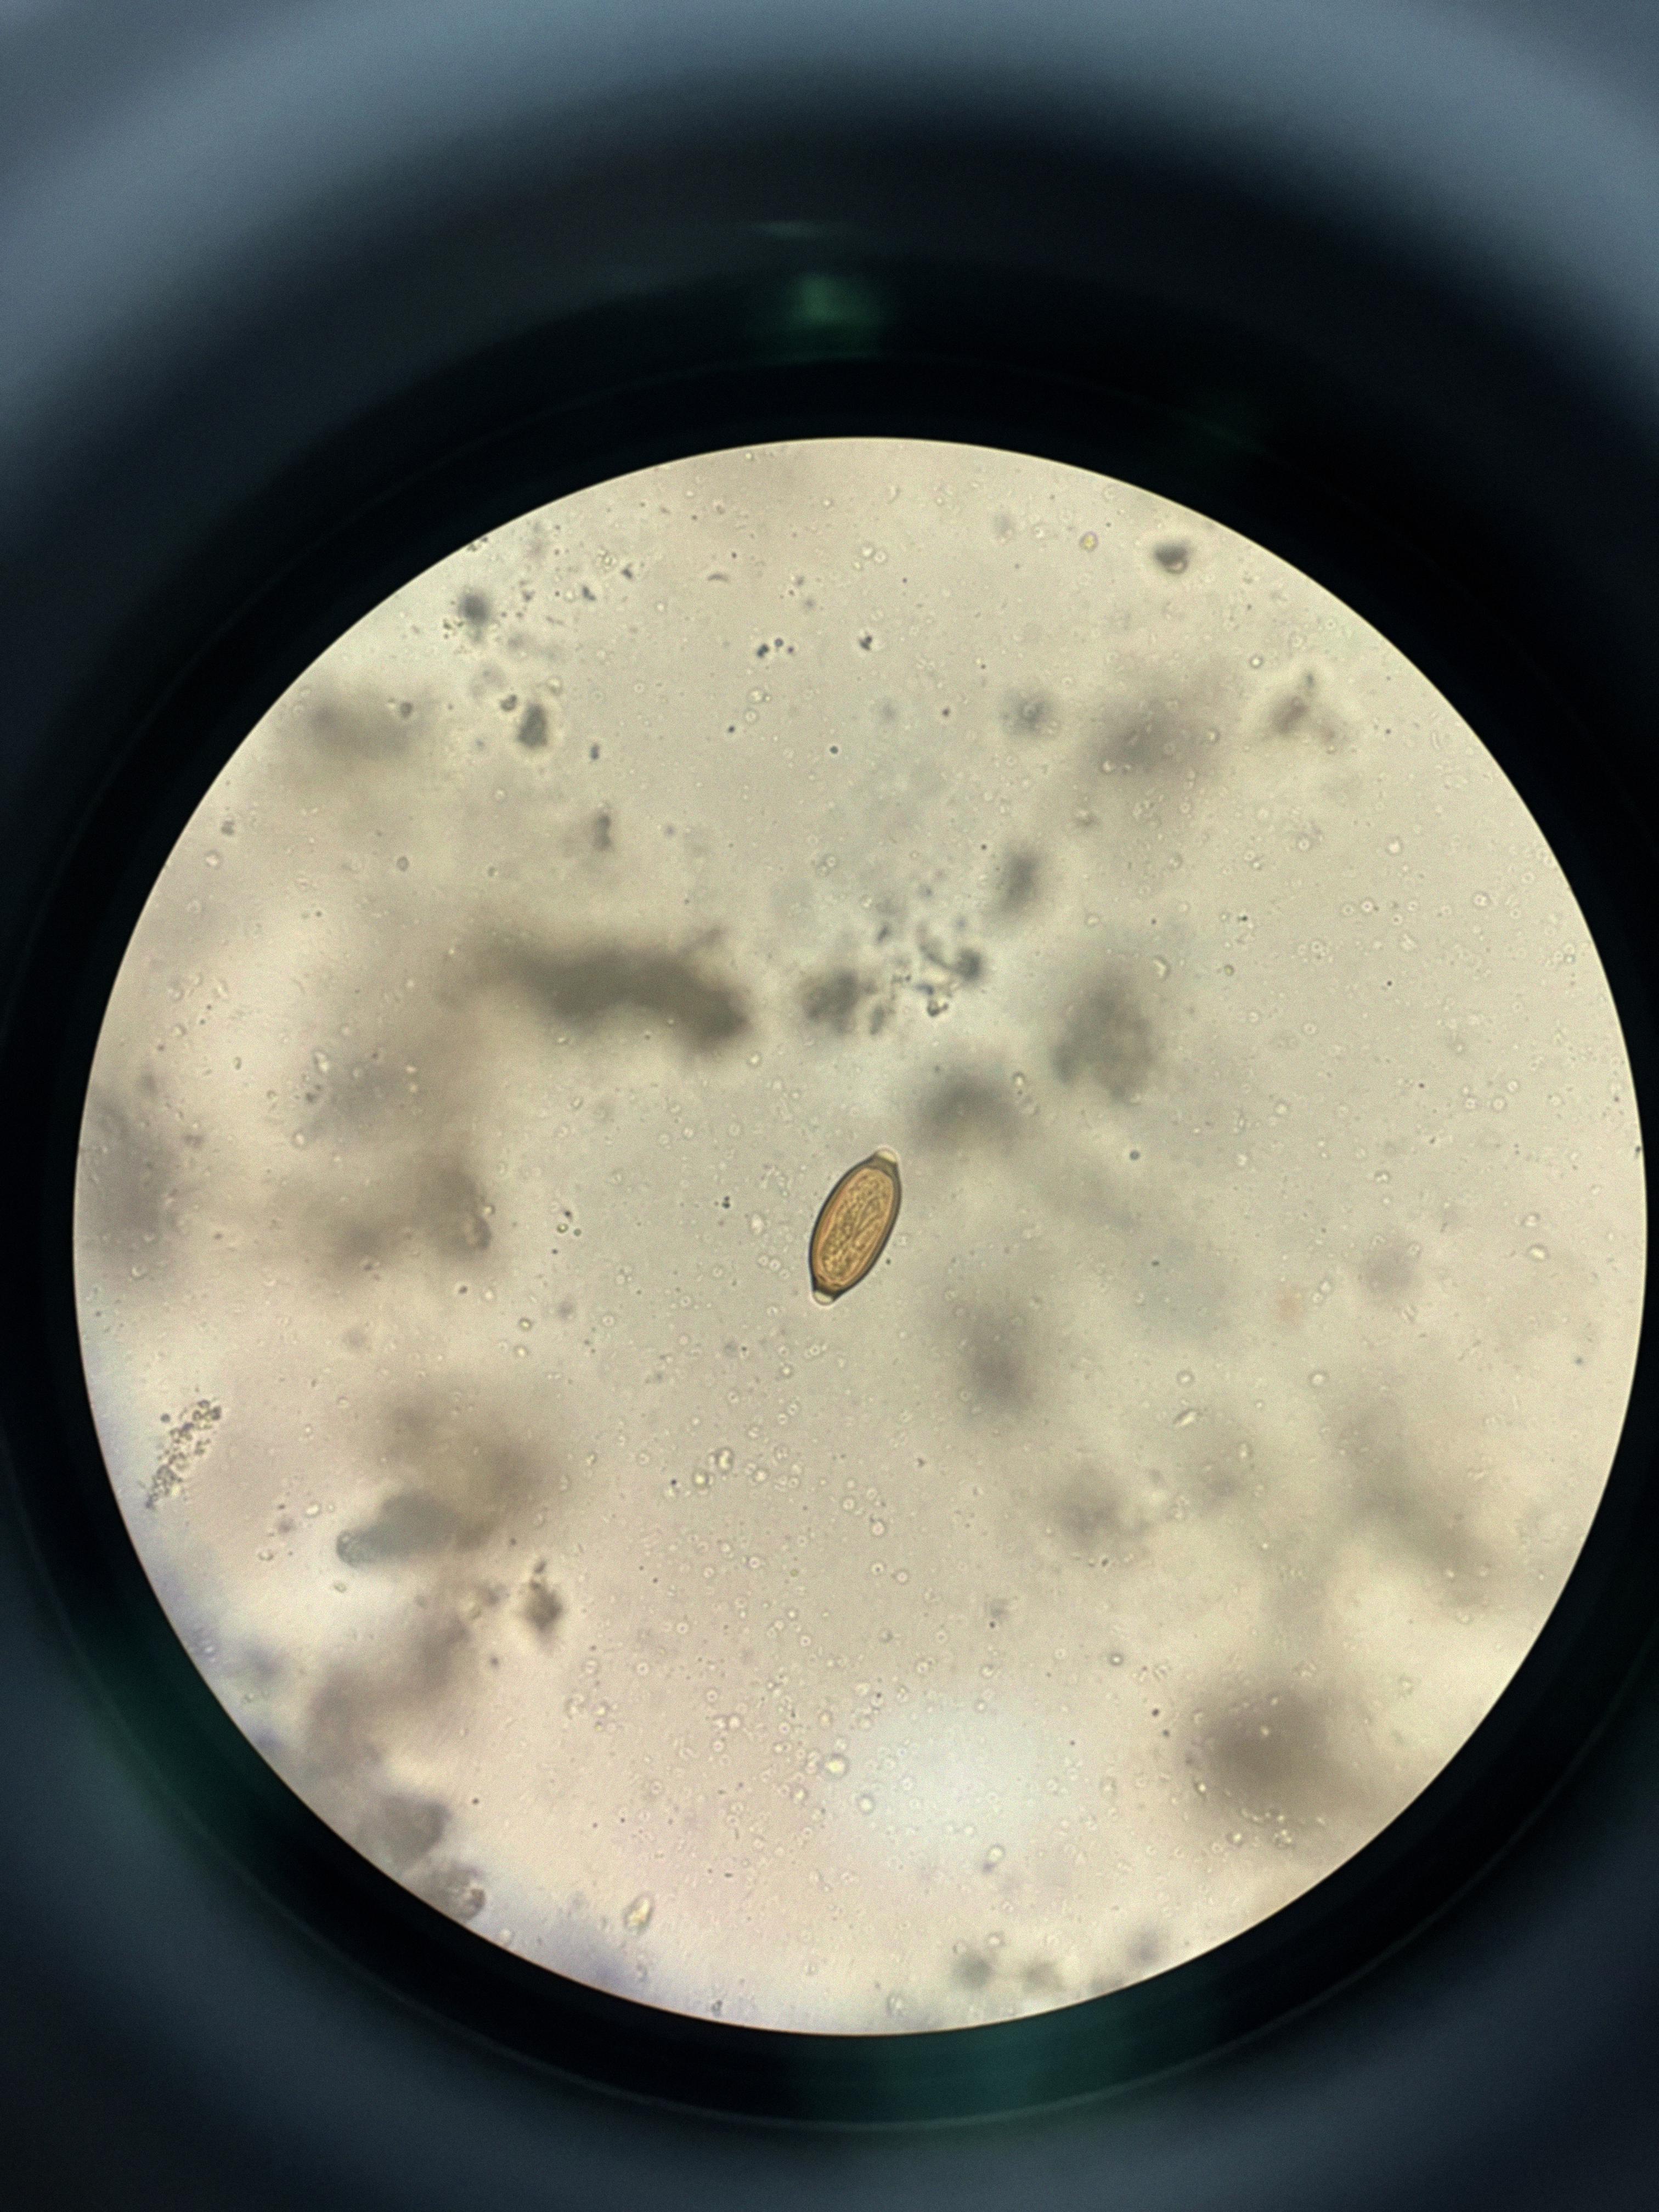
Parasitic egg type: Trichuris trichiura